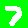
Digit: 7